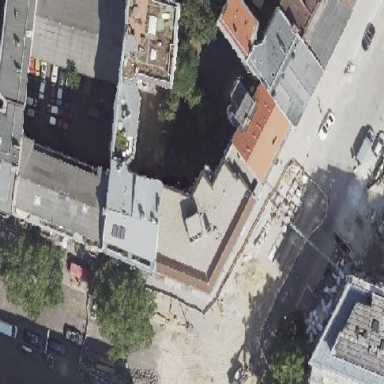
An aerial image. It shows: Part of building.